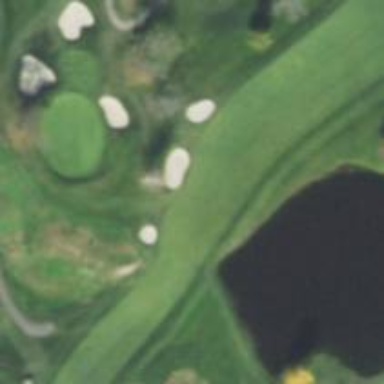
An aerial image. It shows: Golf hole.